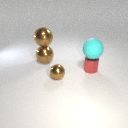
small brown metal sphere to the right of large brown metal sphere